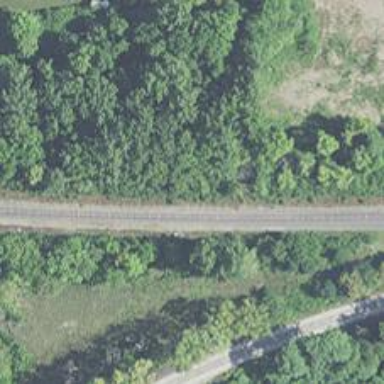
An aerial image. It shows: Abandoned railway.